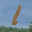
Label: 1